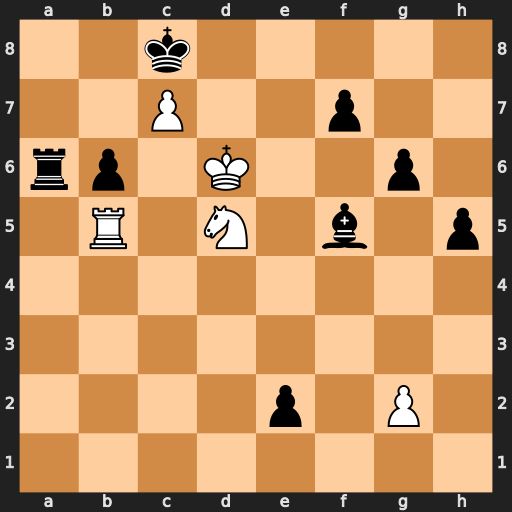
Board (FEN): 2k5/2P2p2/rp1K2p1/1R1N1b1p/8/8/4p1P1/8
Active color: w
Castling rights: -
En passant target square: -
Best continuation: Ne7+ Kb7 Rxf5 Ra8 Re5